Interaction volume radius: 5 \u00c5
Interaction volume height: 10 \u00c5
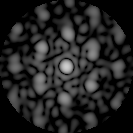
Disorder parameter: 0.4819